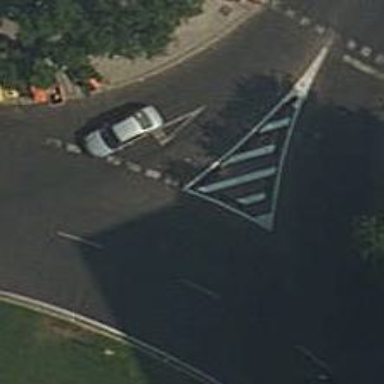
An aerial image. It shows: Tertiary road with asphalt surface leading to roundabout.